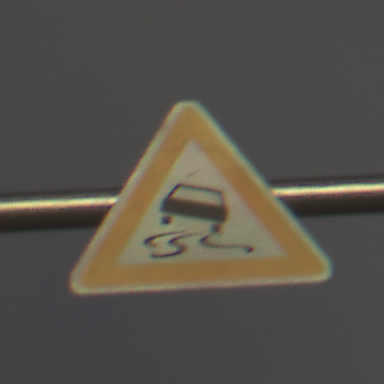
Verkehrszeichen: SchleuderOderRutschgefahr
Umgebung: Outdoor, Nature
Tageszeit: SunriseSunset
Wetter: PartlyCloudy
Licht: Natural
Jahreszeit: NotSpecified
Kontrast: HighContrast